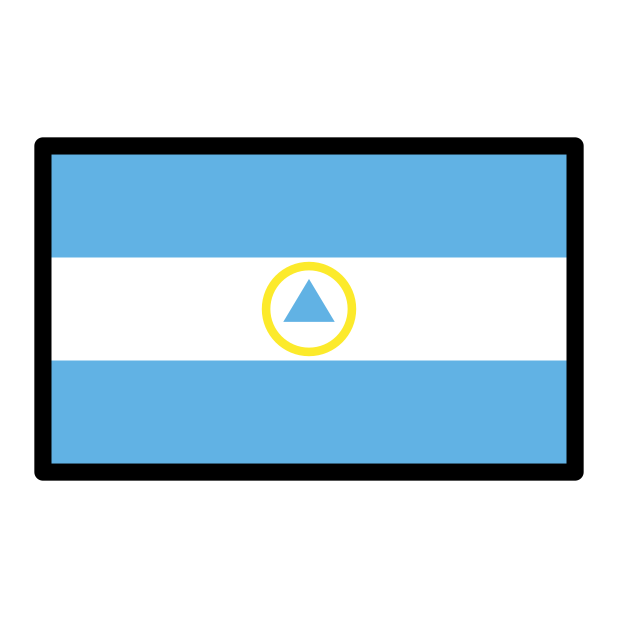
flag: Nicaragua